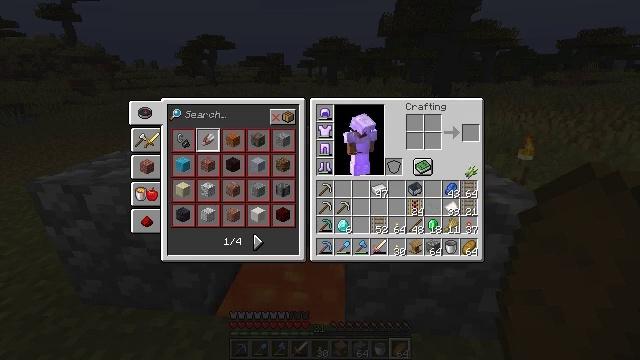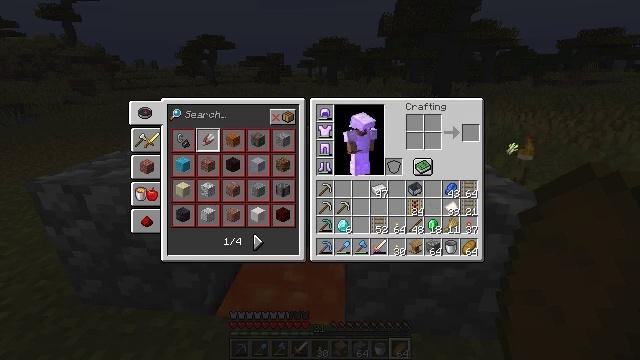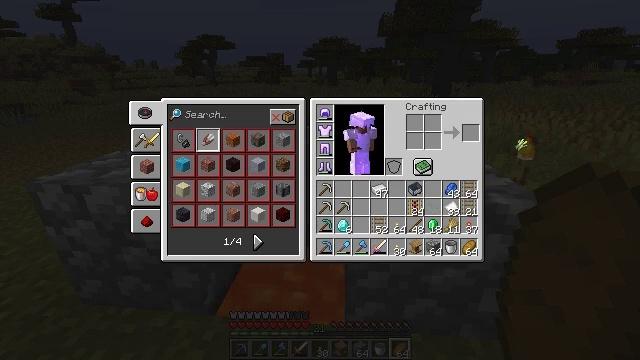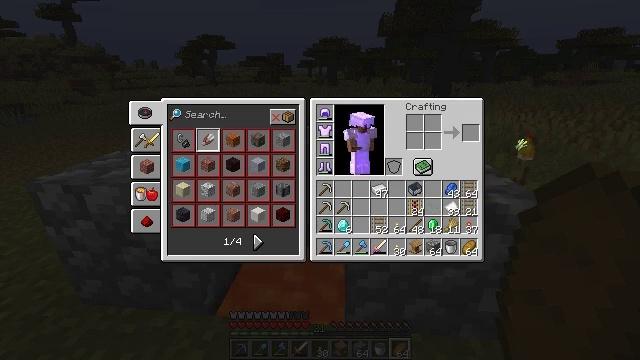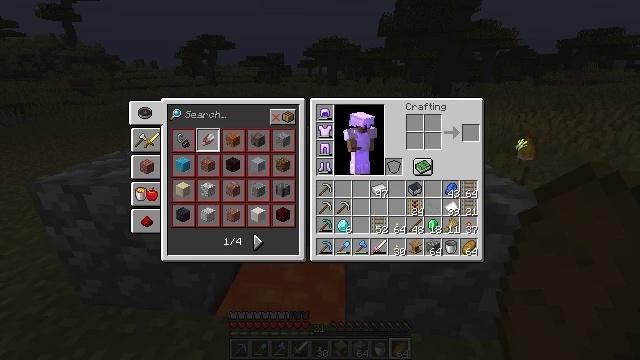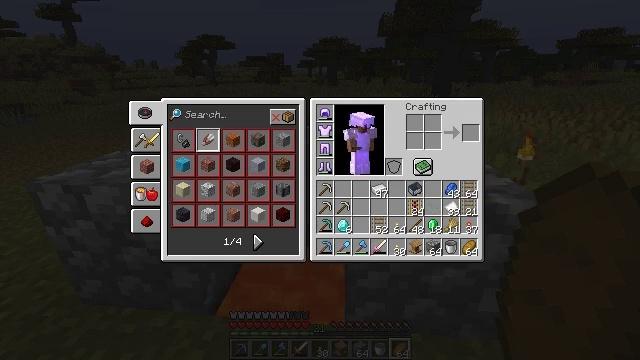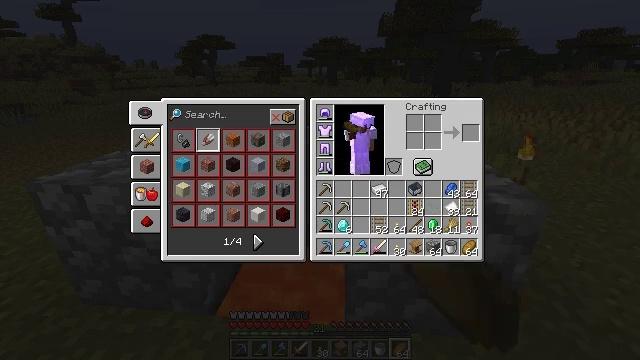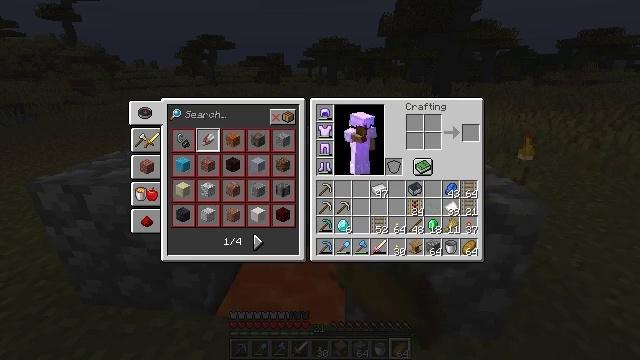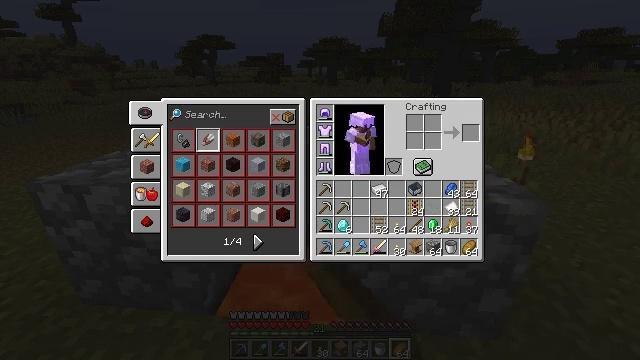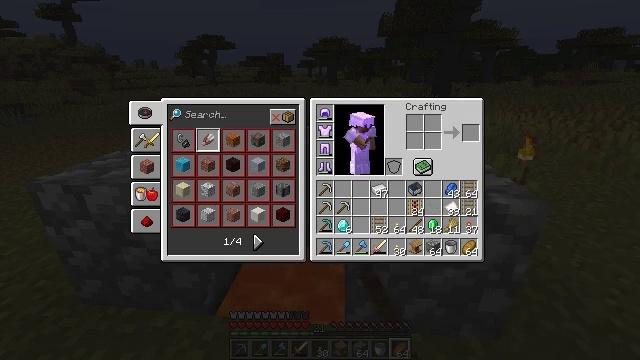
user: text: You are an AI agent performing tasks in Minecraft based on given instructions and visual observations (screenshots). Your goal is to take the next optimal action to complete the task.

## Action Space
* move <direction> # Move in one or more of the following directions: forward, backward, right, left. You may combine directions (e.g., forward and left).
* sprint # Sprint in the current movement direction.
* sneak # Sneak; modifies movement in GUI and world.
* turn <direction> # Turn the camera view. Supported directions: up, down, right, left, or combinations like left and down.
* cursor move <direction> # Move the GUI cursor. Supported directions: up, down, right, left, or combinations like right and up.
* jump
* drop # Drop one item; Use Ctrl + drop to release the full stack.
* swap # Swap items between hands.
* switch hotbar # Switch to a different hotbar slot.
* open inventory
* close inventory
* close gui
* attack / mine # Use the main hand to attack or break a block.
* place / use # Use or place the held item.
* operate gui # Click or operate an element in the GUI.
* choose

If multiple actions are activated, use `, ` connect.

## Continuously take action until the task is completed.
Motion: motion action
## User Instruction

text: Drop a sugar cane.
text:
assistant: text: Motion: cursor move right and up
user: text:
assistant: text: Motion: cursor move right, operate gui
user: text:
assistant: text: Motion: operate gui
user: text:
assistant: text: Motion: operate gui
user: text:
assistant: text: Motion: no_op
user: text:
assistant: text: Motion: no_op
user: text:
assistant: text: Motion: no_op
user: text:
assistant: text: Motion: no_op
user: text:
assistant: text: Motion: no_op
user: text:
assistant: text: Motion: no_op